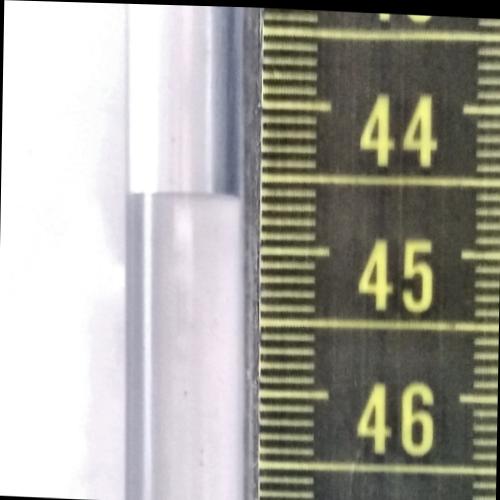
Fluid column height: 44.6 cm